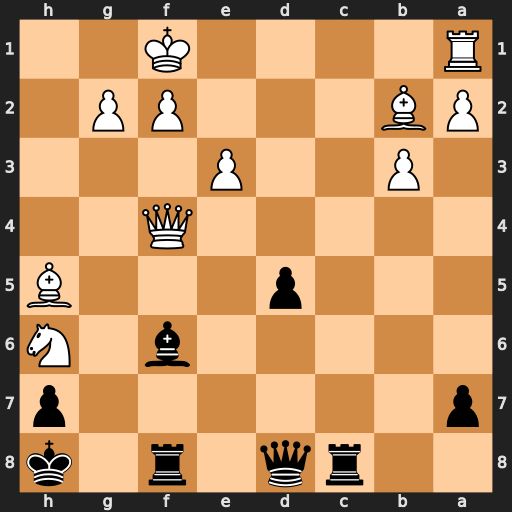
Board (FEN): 2rq1r1k/p6p/5b1N/3p3B/5Q2/1P2P3/PB3PP1/R4K2
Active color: b
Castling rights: -
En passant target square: -
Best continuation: Bxb2 Nf7+ Rxf7 Bxf7 Bxa1